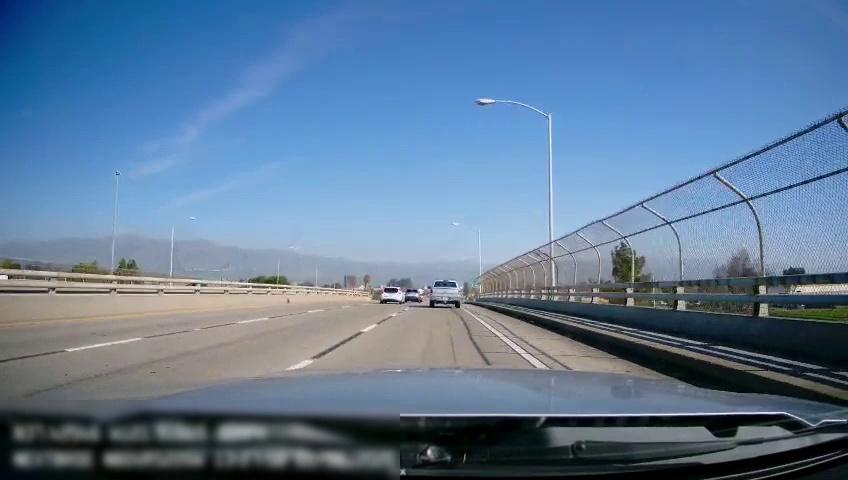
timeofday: Day
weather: Sunny
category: Drivable Space
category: Vehicles | SUV
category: Vehicles | Truck
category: Vehicles | SUV
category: Lanes | Current Lane
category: Lanes | Current Lane
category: Lanes | Opposite Lane